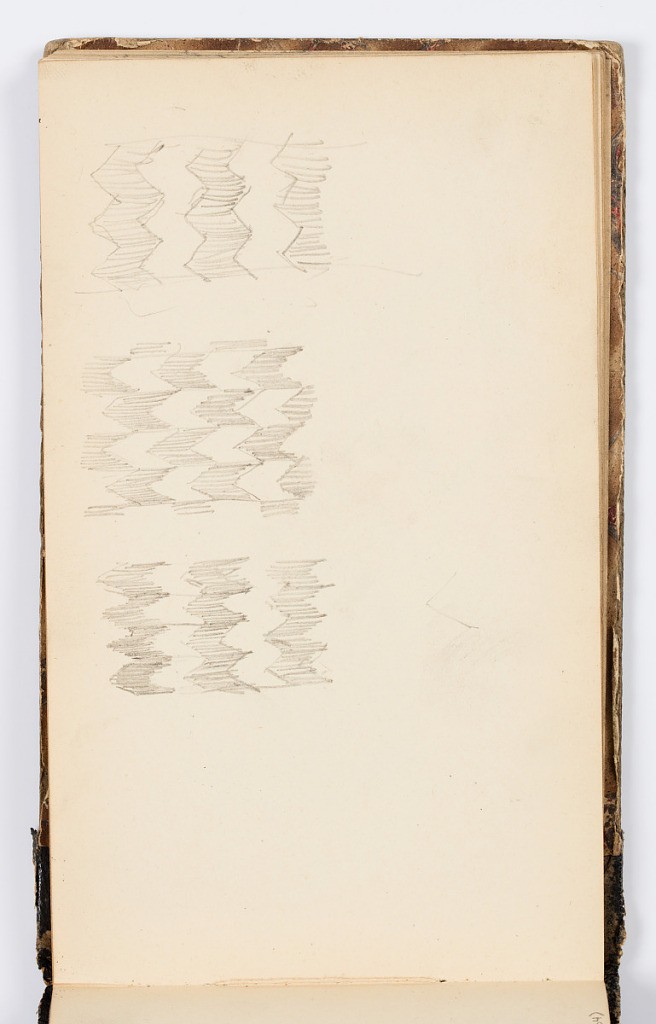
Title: Sketchbook Page
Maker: Kenyon Cox, American, 1856–1919
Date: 1875
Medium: Graphite on paper
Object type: Sketchbook folio
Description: Shaded zig zag patterns.